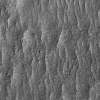
Atmospheric dust classification: not_dusty